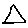
Label: triangle